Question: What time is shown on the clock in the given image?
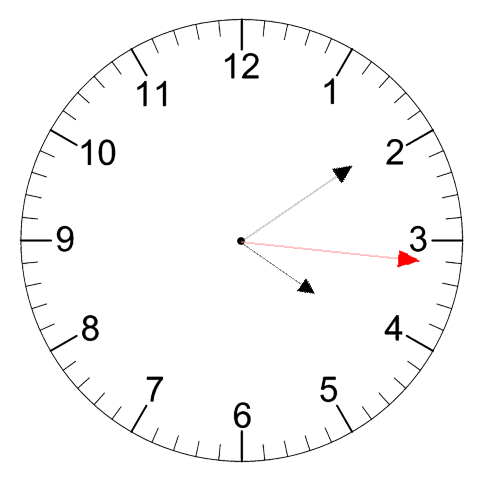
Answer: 04:09:16